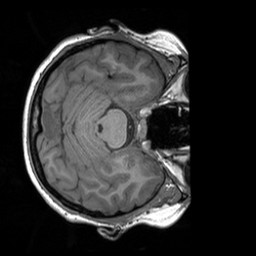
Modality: T1w
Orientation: axial
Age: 29
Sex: female
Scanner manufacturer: siemens
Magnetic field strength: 3 T
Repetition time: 1.9 s
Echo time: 0.00252 s